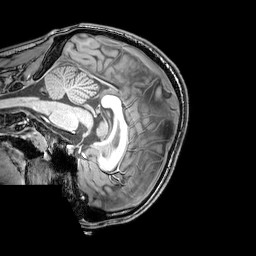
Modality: T1w
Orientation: sagittal
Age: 22
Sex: male
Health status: healthy
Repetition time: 0.081 s
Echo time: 0.037 s